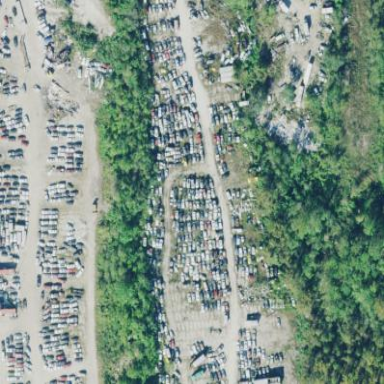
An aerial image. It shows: Scrap yard located in industrial area.